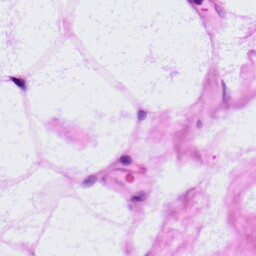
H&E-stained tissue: LymphNode